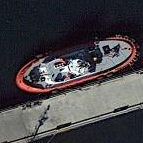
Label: Towing_vessel